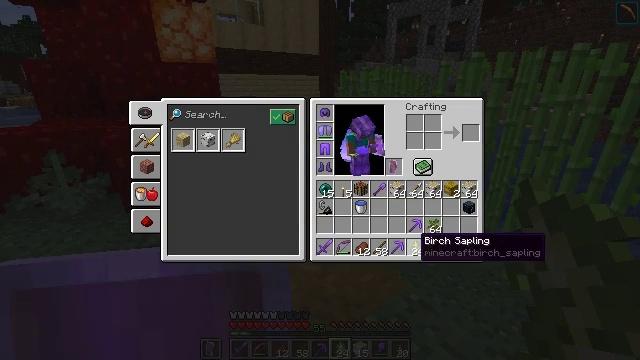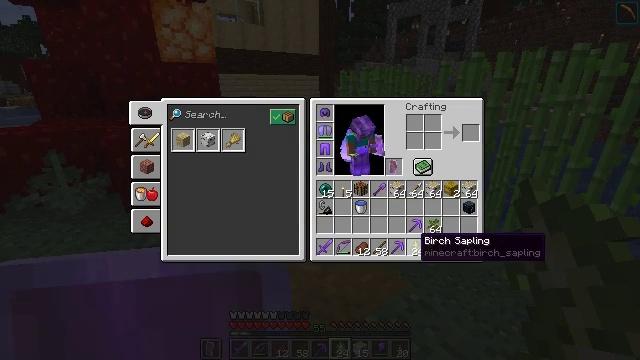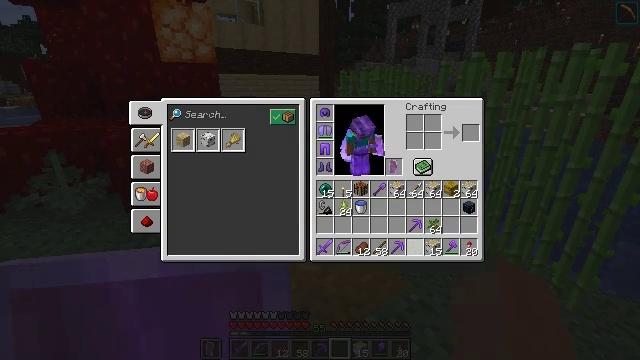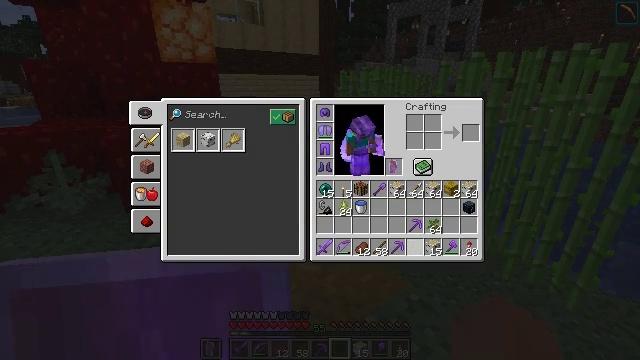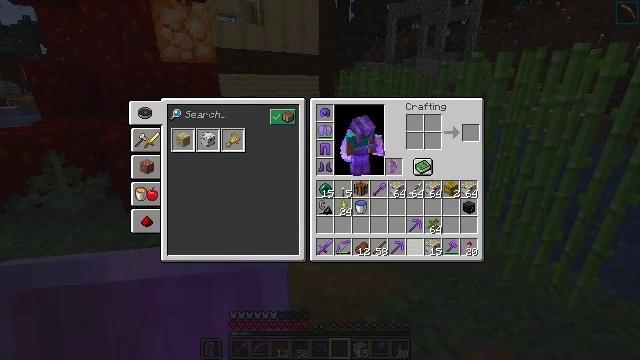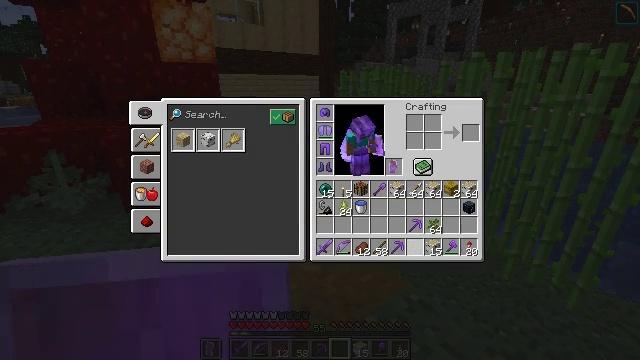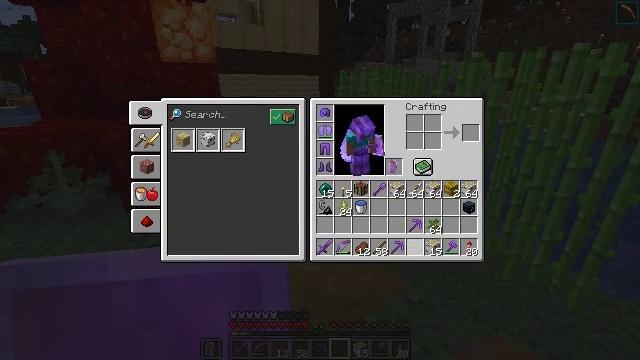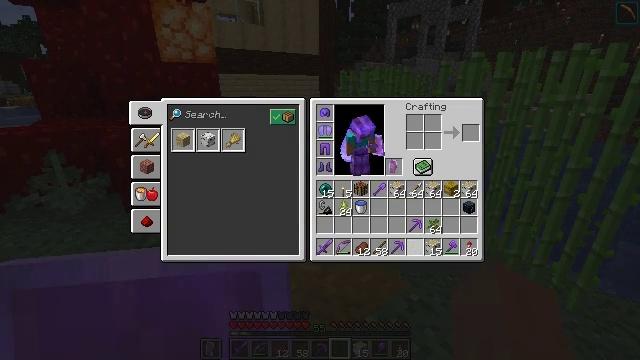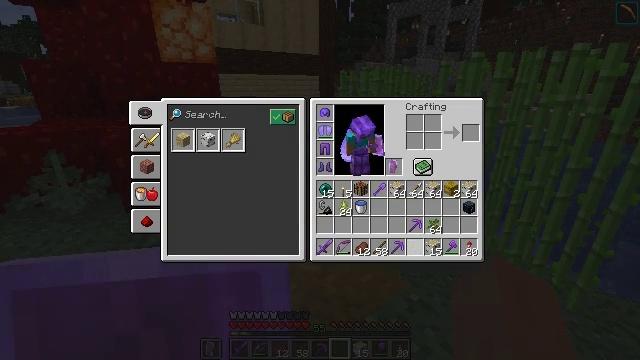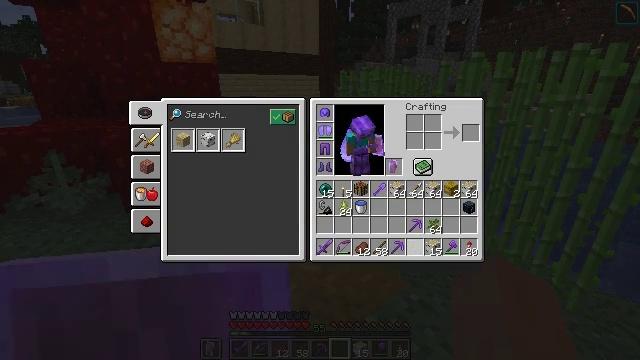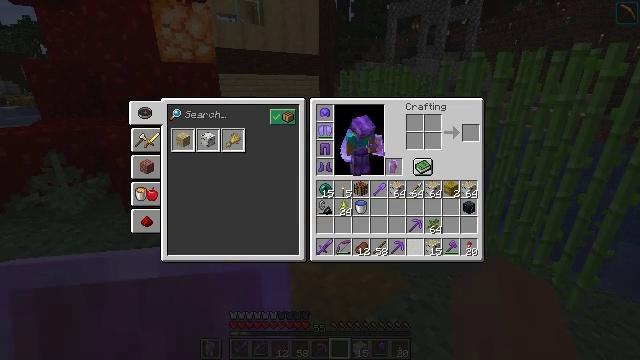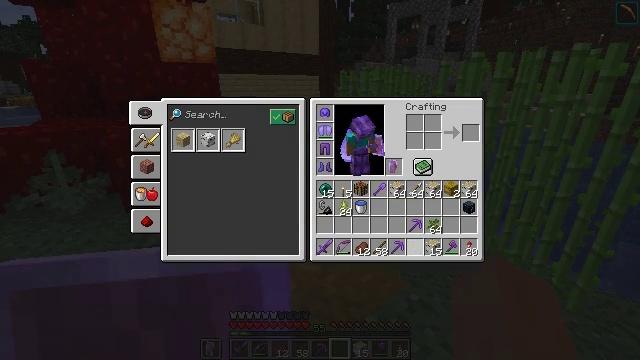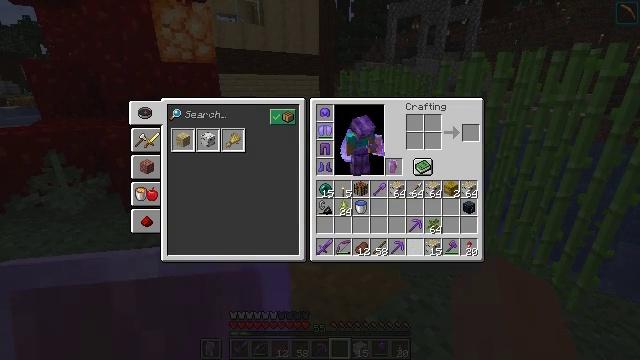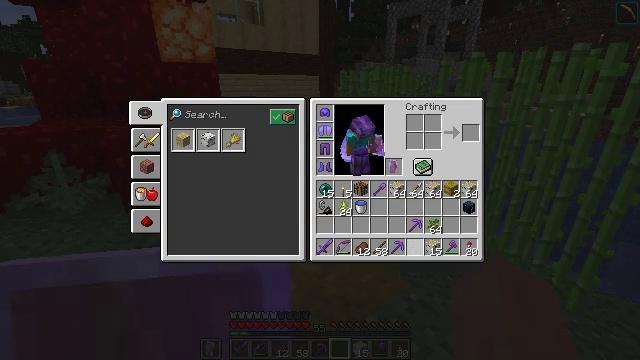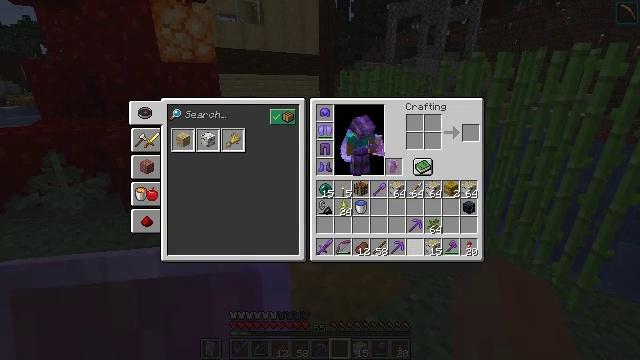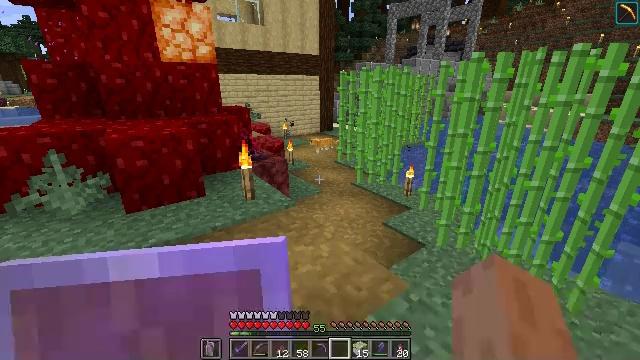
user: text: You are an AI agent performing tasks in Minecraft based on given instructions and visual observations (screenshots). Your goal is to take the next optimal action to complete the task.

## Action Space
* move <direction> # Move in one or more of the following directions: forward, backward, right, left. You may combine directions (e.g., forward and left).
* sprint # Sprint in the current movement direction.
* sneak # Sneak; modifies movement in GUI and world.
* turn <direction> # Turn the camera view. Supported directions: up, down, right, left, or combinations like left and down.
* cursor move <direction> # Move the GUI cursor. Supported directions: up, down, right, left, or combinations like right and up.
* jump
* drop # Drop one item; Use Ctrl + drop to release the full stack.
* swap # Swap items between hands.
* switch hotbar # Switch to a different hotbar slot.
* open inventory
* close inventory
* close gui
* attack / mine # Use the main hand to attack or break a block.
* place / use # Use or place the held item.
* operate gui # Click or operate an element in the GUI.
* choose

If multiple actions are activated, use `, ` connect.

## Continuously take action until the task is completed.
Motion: motion action
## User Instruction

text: Combine string and slimeball to craft a lead.
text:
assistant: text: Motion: sneak
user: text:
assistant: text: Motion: sneak, attack / mine
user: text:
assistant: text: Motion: sneak, attack / mine
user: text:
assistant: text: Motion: sneak, attack / mine
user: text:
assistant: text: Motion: sneak
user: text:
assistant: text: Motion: sneak
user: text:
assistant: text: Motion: sneak
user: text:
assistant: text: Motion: no_op
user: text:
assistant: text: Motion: no_op
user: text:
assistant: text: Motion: no_op
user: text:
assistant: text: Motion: no_op
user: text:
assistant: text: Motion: no_op
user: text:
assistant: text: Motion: no_op
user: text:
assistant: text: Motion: no_op
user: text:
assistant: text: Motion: no_op
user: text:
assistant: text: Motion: no_op
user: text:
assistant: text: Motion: no_op
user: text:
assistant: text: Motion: no_op
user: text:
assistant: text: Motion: no_op
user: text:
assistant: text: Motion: no_op
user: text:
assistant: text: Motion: no_op
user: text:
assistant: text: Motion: no_op
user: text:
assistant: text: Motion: no_op
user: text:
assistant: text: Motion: no_op
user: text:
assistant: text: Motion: sneak
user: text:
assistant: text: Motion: sneak
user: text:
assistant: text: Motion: sneak
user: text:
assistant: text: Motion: sneak
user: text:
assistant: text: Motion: sneak
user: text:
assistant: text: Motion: sneak